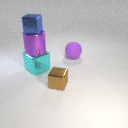
large cyan metal cube to the left of small brown metal cube